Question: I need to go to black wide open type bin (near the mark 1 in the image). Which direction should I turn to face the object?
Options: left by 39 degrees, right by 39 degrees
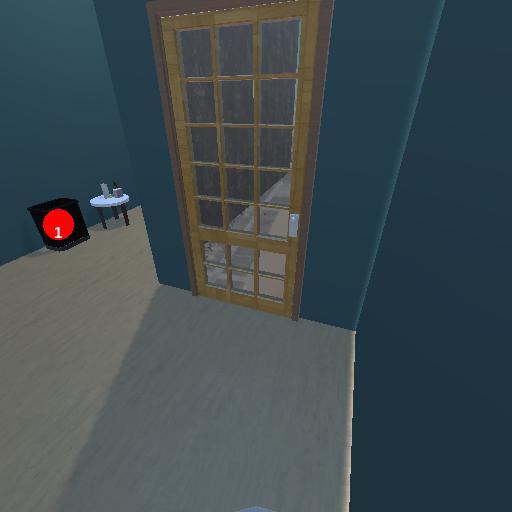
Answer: left by 39 degrees